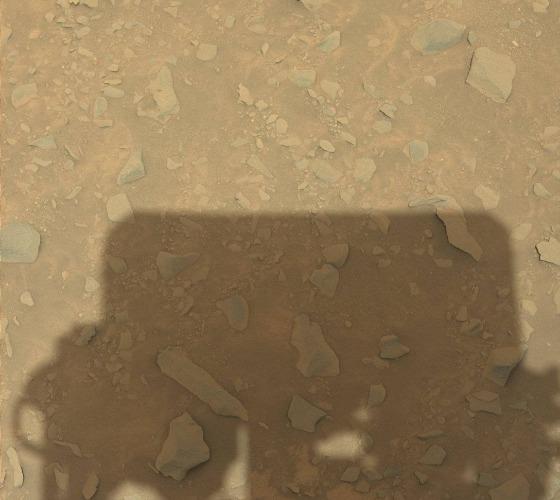
Terrain classes present: Bedrock, Gravel / Sand / Soil, Shadow